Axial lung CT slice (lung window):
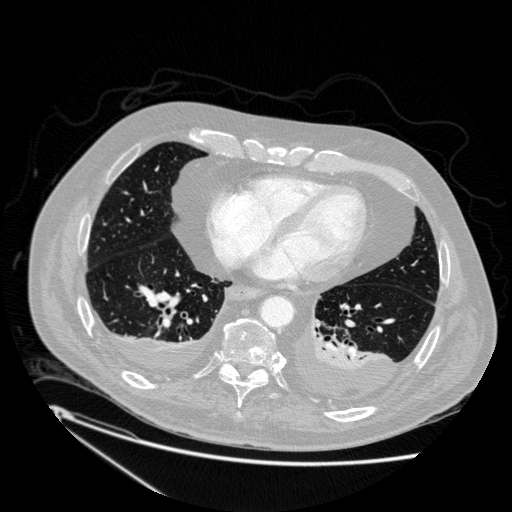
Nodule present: no